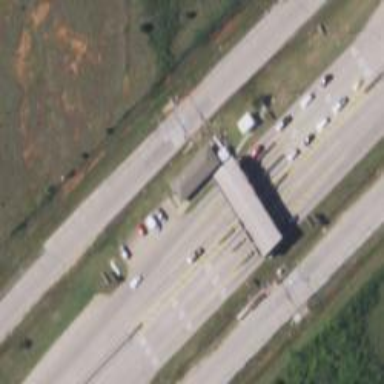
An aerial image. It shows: Toll gantry on the road.